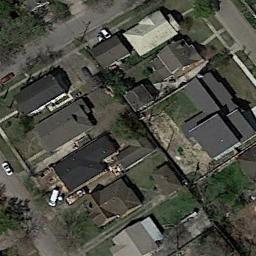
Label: dense_residential